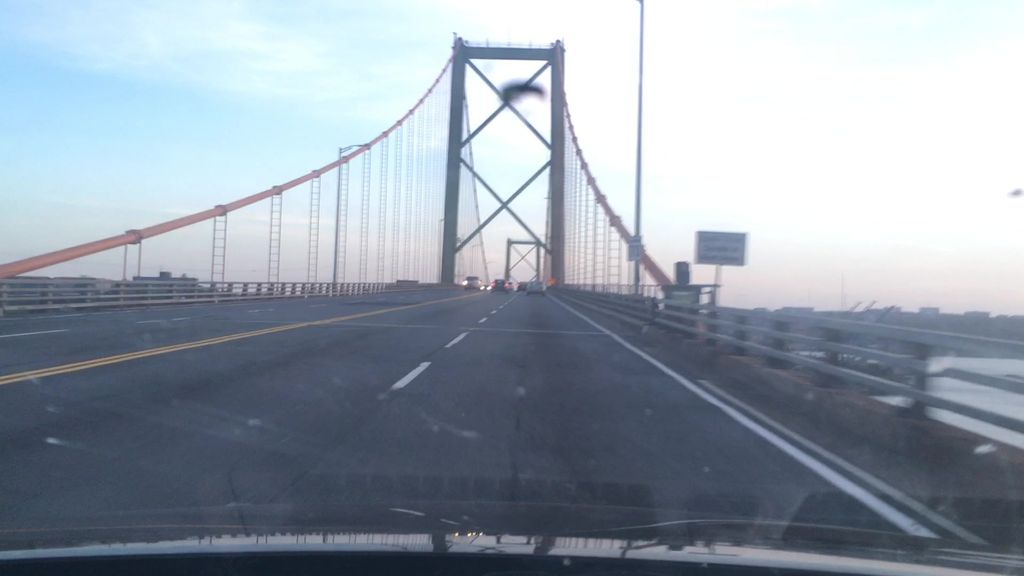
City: halifax